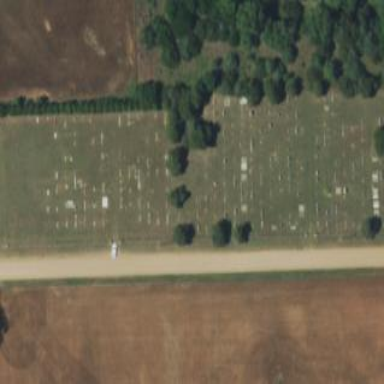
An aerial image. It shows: Cemetery.